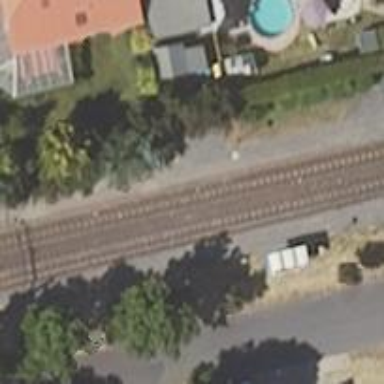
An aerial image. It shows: Tram stop.